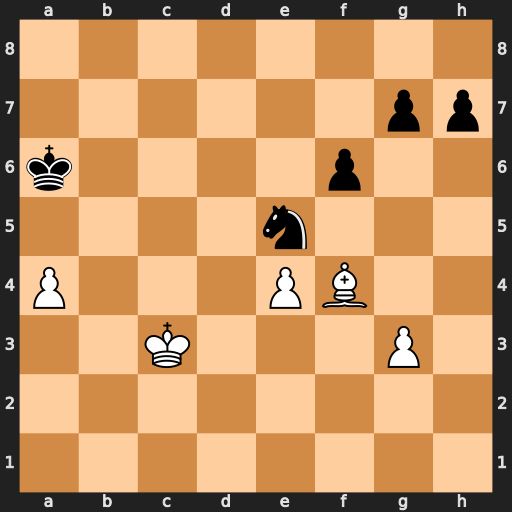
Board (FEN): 8/6pp/k4p2/4n3/P3PB2/2K3P1/8/8
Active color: w
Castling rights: -
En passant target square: -
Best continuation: Bxe5 fxe5 Kc4 h5 Kd5